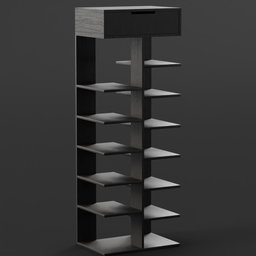
Label: furniture